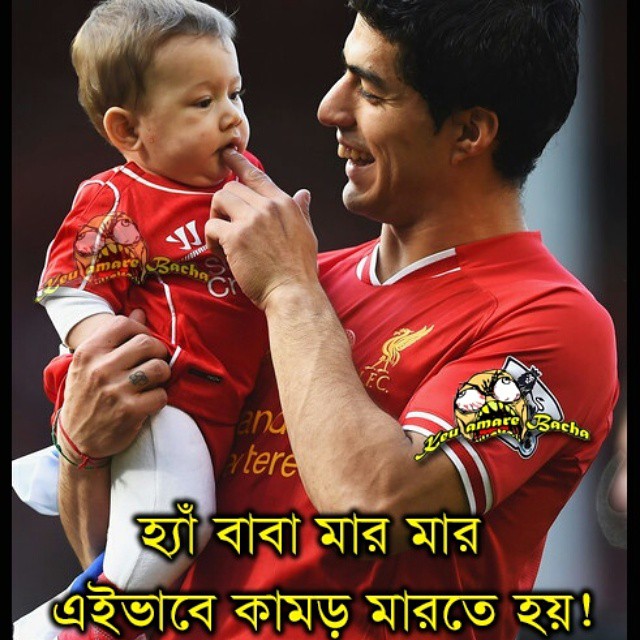
Text: হ্যা বাবা মার মার এইভাবে কামড় মারতে হয় !
Label: Non Hate